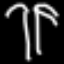
Label: palm tree